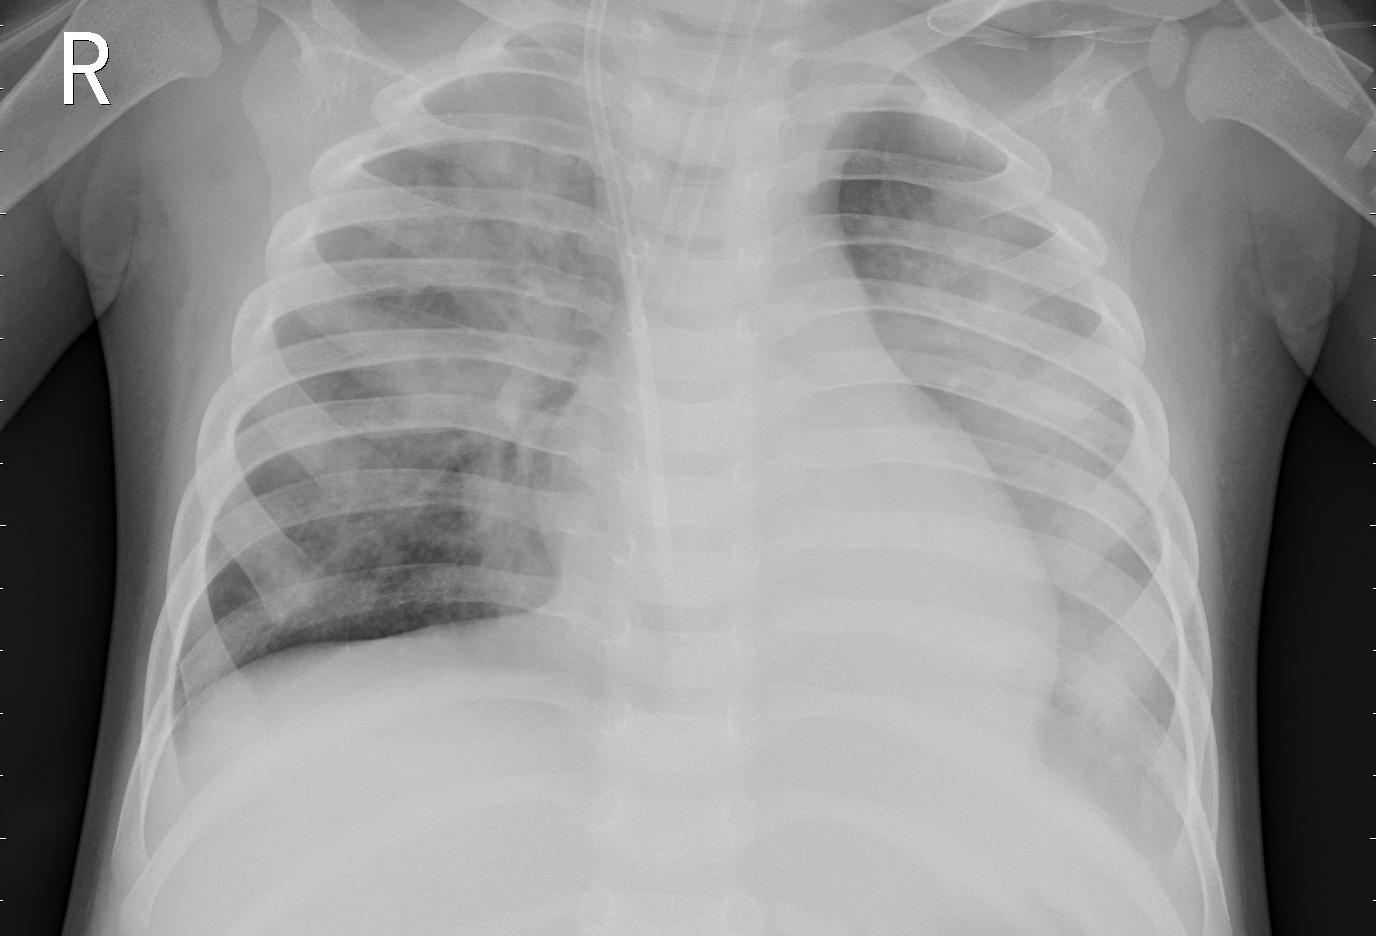
Diagnosis: PNEUMONIA